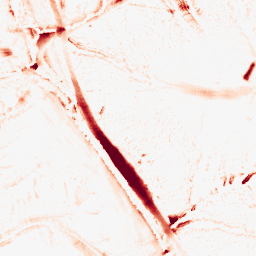
Category: morphological
Decomposition family: tophat
Decomposition parameters: size: 10
mode: white
Upsampling method: regularized
Upsampling parameters: scale: 2
lambda_reg: 0.001
Upsampling scale: 2